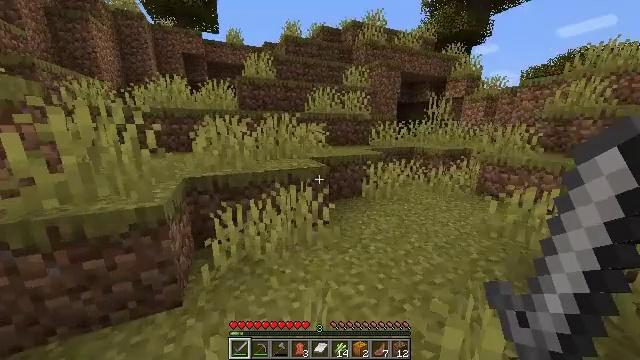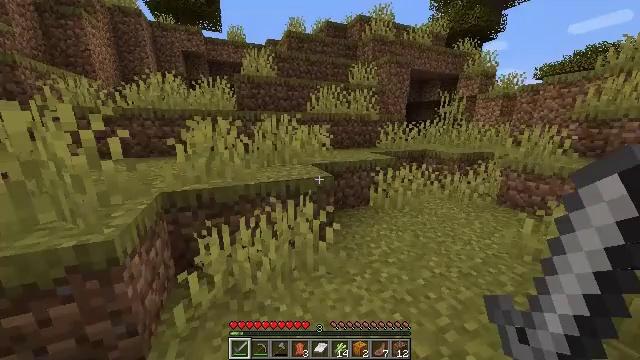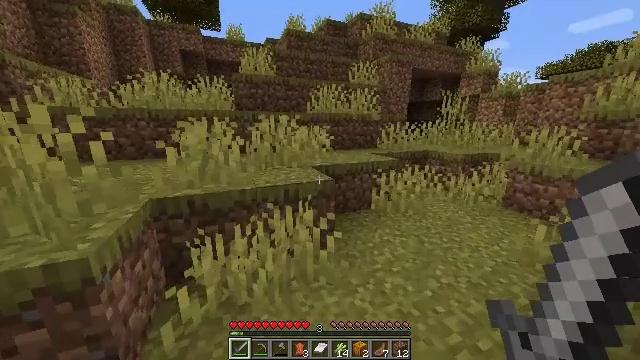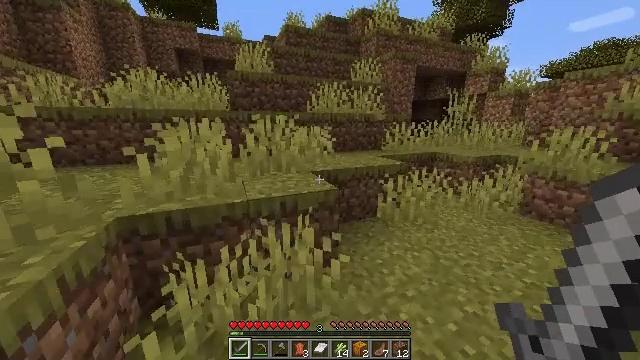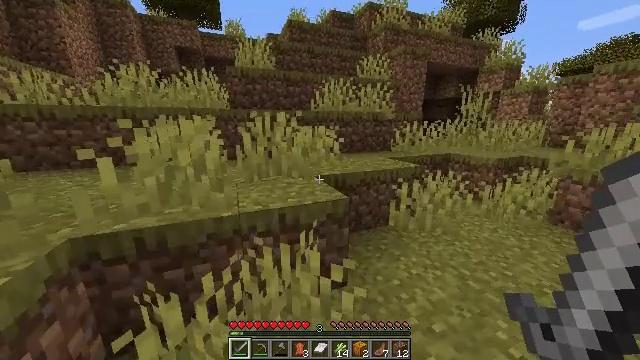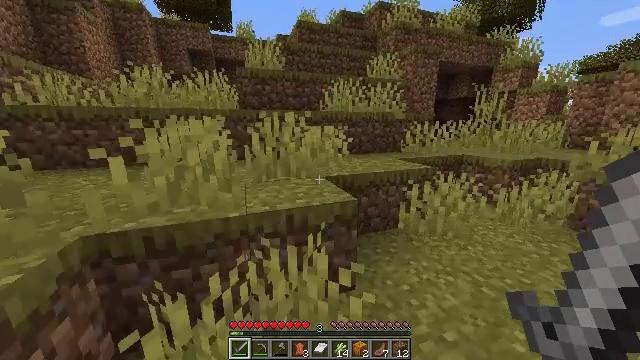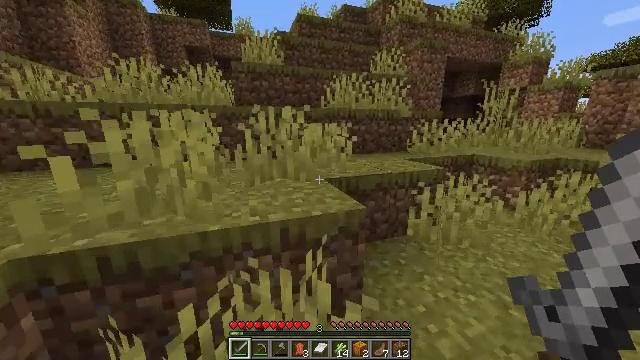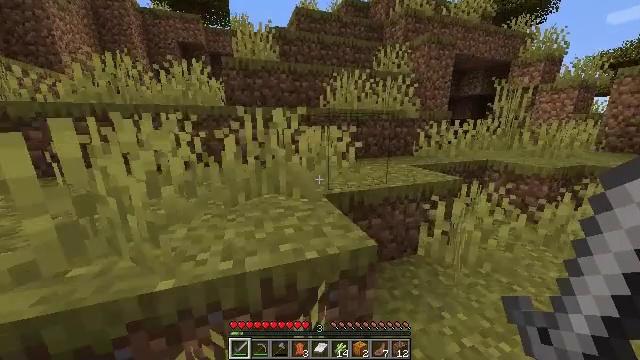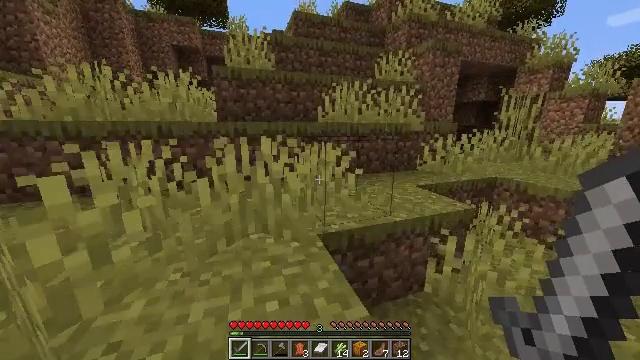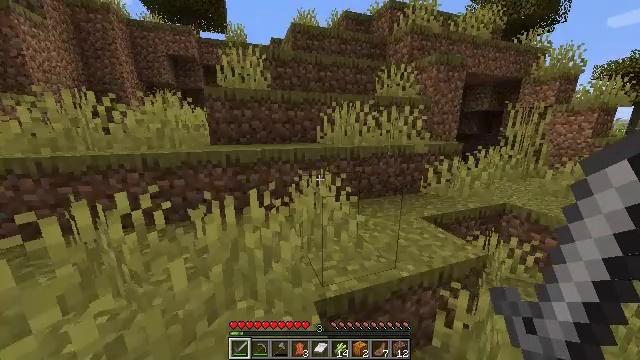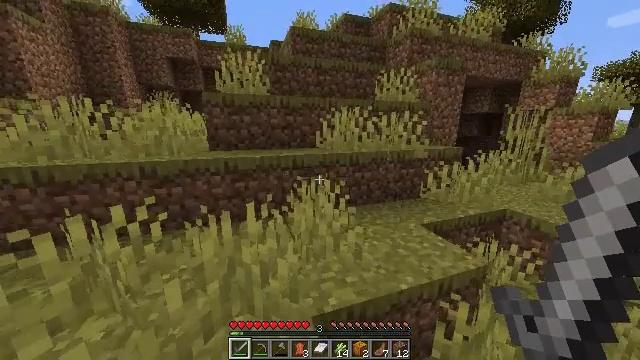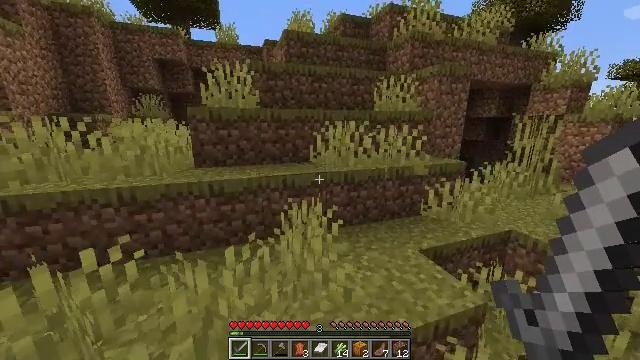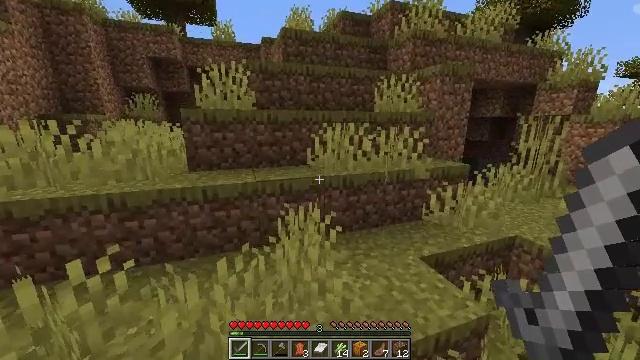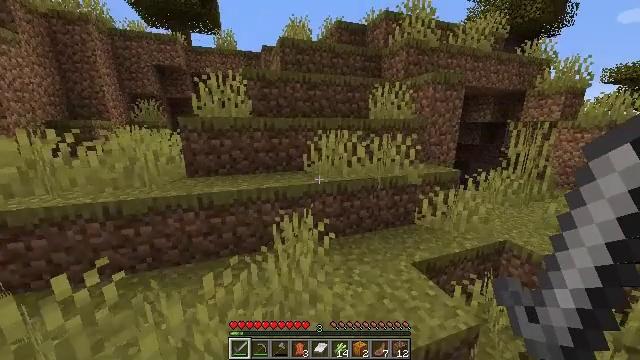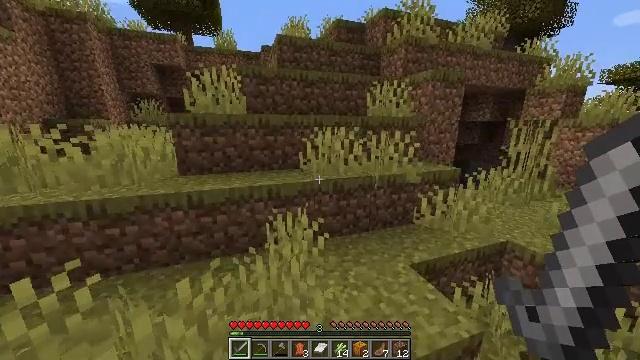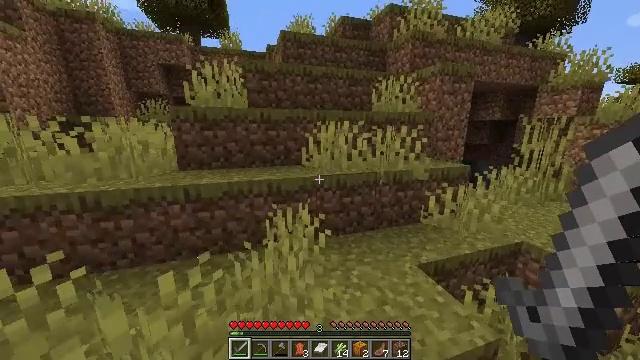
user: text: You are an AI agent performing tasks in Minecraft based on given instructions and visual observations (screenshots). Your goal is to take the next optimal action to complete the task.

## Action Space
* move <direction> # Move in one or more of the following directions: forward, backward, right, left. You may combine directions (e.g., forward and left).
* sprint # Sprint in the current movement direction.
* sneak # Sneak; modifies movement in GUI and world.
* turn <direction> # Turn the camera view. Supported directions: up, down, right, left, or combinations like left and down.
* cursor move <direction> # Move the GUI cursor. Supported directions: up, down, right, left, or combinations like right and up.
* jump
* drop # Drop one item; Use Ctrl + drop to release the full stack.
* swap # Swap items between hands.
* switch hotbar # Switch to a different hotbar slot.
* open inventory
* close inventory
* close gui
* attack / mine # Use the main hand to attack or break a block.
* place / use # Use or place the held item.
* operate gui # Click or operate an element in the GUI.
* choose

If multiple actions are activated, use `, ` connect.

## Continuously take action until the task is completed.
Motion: motion action
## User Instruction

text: Mine grass block from the ground.
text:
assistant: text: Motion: move forward, sprint, turn left
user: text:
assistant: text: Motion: move forward, sprint
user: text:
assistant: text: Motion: move forward, sprint
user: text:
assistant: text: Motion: move forward, sprint, turn left
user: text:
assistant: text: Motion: move forward, sprint, turn left
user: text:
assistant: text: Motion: move forward, sprint
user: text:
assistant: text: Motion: move forward, sprint
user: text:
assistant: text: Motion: move forward, sprint, jump
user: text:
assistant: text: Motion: move forward, sprint, jump
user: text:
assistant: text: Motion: move forward, sprint, jump
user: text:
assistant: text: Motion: move forward, sprint, jump
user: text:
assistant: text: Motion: move forward, sprint, jump
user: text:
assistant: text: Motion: move forward, sprint, jump
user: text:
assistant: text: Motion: move forward, sprint, jump
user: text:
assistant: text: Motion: move forward, sprint, turn left, jump
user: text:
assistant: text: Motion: move forward, sprint, jump
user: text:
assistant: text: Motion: move forward, sprint, jump
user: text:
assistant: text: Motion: move forward, sprint, jump
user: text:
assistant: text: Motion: move forward, sprint, jump
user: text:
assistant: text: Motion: move forward, sprint, jump
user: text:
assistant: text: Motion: move forward, sprint, jump
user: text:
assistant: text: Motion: move forward, sprint, jump
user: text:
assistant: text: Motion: move forward, sprint, jump
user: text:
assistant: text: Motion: move forward, sprint, jump
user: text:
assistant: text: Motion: move forward, sprint, jump
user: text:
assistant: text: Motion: move forward, sprint, jump
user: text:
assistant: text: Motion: move forward, sprint, jump
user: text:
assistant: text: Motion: move forward, sprint, jump
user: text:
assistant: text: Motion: move forward, sprint, jump
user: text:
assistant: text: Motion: move forward, sprint, jump